Brain MRI, t2w sequence, axial 2D slice.
Patient: age 29, sex F, weight 95 kg, height 1.95 m
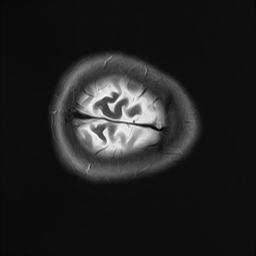